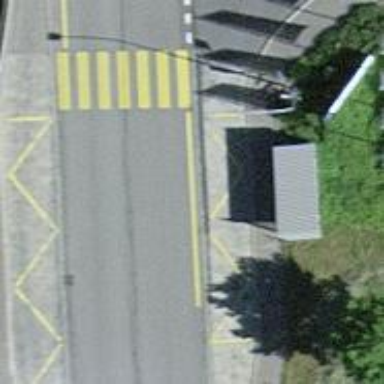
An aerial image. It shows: Uncontrolled zebra crossing with marked island on the road.